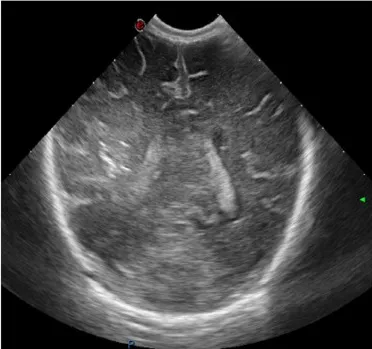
CUS and MRI brain findings of case 2. (D) cUS coronal view, after craniotomy showing a decrease in the size of the hematoma, reduction of the midline shift and slender ventricles.
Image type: radiology (mri)